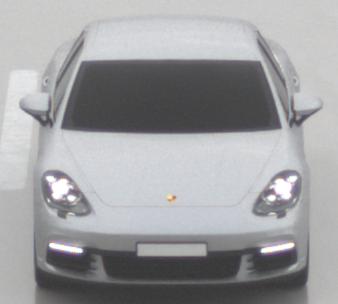
Make: Porsche
Model: Panamera
Detailed model: Panamera (971)
Model produced from: 2016/11
Model produced until: 2018/08
Doors: 5
Color: white
Road condition: wet road
Daytime: morning or afternoon
Contrast: low contrast